Question: I am looking to scrape some data from a chemical database using R, mainly 'name', 'CAS Number', and 'molecular weight' for now. However, I am having trouble getting 'rvest' to extract the information I'm looking for. This is the code I have so far:
'''
library(rvest)
library(magrittr)
# Read HTML code from website
# I am using this format because I ultimately hope to pull specific items from several different websites
webpage <- read_html(paste0("https://pubchem.ncbi.nlm.nih.gov/compound/", 1))
# Use CSS selectors to scrape the chemical name
chem_name_html <- webpage %>%
html_nodes(".short .breakword") %>%
html_text()
# Convert the data to text
chem_name_data <- html_text(chem_name_html)
'''
However, when I'm trying to create 'name_html', R only returns character (empty). I am using 'SelectorGadget' to get the HTML node, but I noticed that 'SelectorGadget' gives me a different node than what the Inspector does in Google Chrome. I have tried both '".short .breakword"' and '".summary-title short .breakword"' in that line of code, but neither gives me what I am looking for.

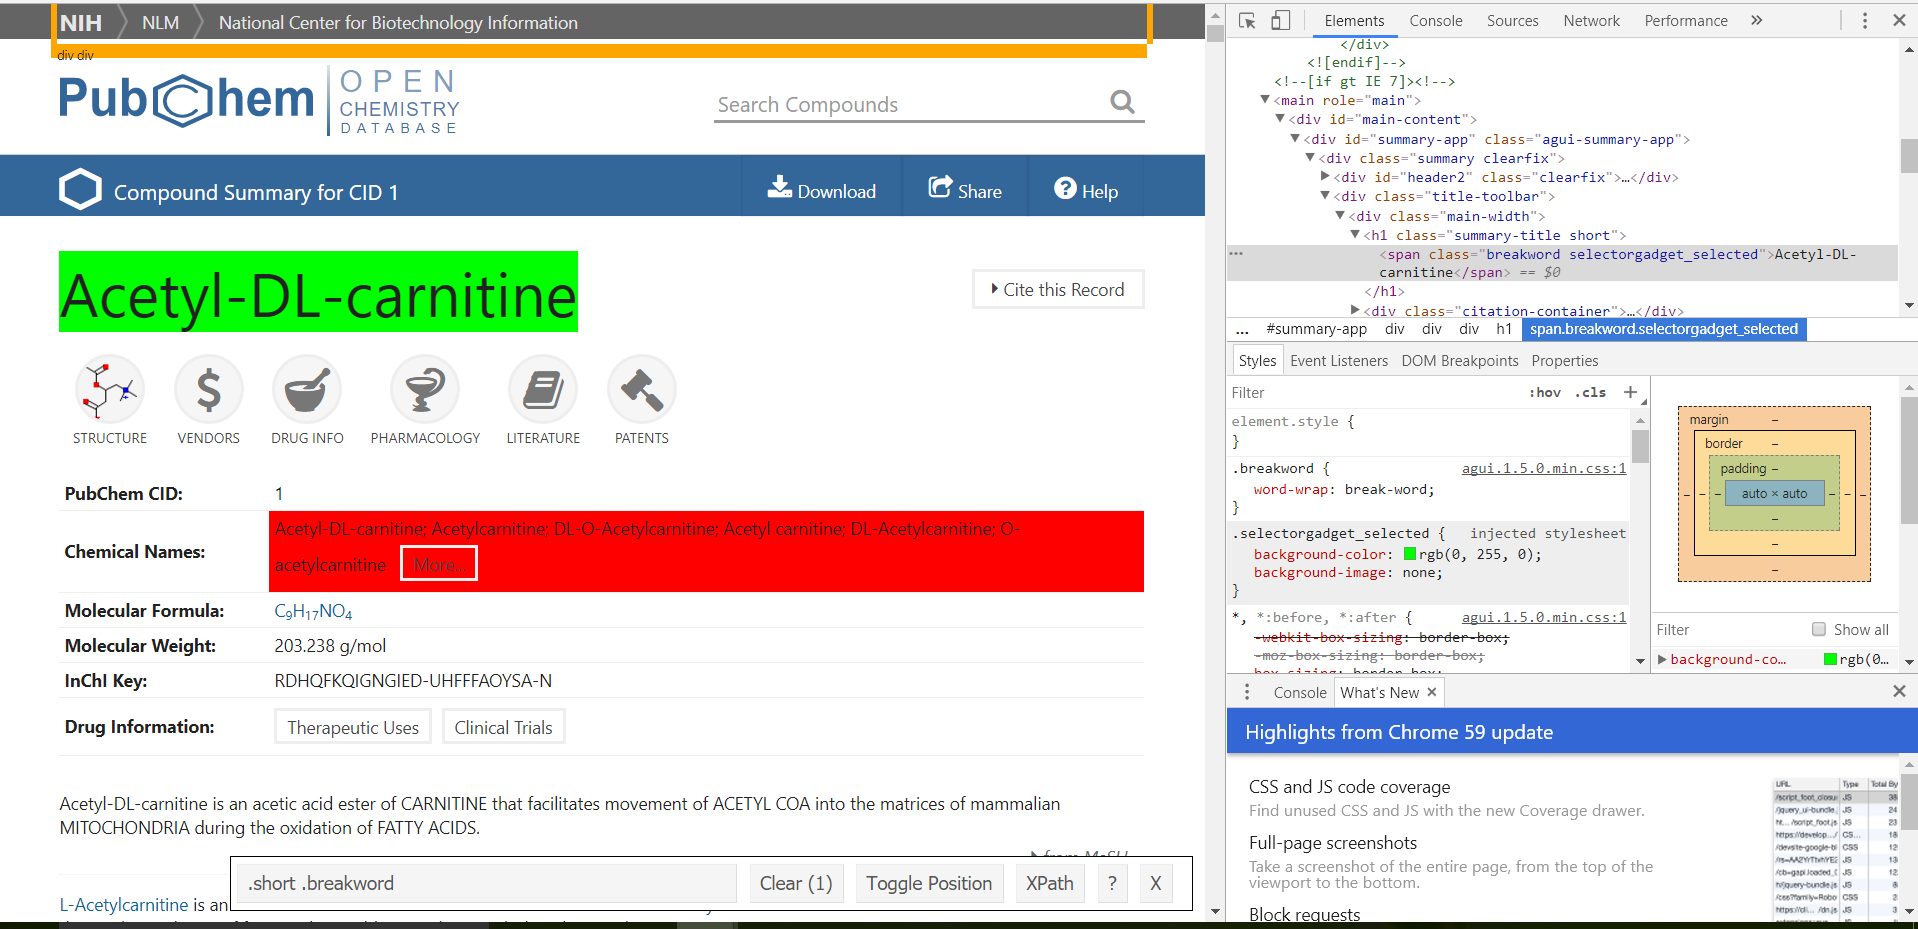
Answer: I have recently run into the same issues using 'rvest' to scrape PubChem. The problem is that the information on the page is rendered using javascript as you are scrolling down the page, so 'rvest' is only getting minimal information from the page.
There are a few workarounds though. The simplest way to get the information that you need into R is using an R package called <URL>.
If you are looking up name, CAS number, and molecular weight then you can do something like:
'library(webchem) chem_properties <- pc_prop(1, properties = c('IUPACName', 'MolecularWeight'))'
The full list of compound properties that can be extracted using this api <URL> Unfortunately there isn't a property through this api to get CAS number, but 'webchem' gives us another way to query that using the .
'chem_cas <- cts_convert(query = '1', from = 'CID', to = 'CAS')'
The second way to get information from the page that is a bit more robust but not quite as easy to work with is by grabbing information from the JSON api.
'library(jsonlite) chem_json <- read_json(paste0("https://pubchem.ncbi.nlm.nih.gov/rest/pug_view/data/compound/", "1", "/JSON/?response_type=save$response_basename=CID_", "1"))'
With that command you'll get a list of lists, which I had to write a convoluted script to parse the information that I needed from the page. If you are familiar with JSON, you can parse far more information from the page, but not quite everything. For example, in sections like , , and , the information in these sections will not fully show up in the JSON information.
The final and most comprehensive way to get all information from the page is to use something like Scrapy or PhantomJS to render the full html output of the PubChem page, then use 'rvest' to scrape it like you originally intended. This is something that I'm still working on as it is my first time using web scrapers as well.
I'm still a beginner in this realm, but hopefully this helps you a bit.